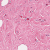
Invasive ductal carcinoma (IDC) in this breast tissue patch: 0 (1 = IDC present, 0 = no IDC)